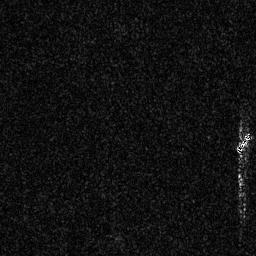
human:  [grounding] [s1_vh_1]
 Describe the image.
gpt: In the satellite image, there is  <ref>1 small ship </ref> <box>[[91, 51, 98, 59, 0]]</box> located at right.